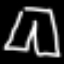
Label: pants